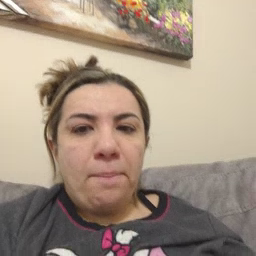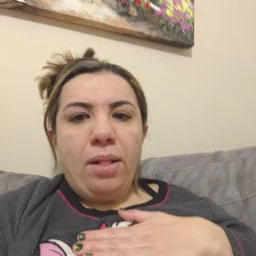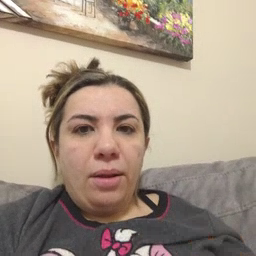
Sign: minemy